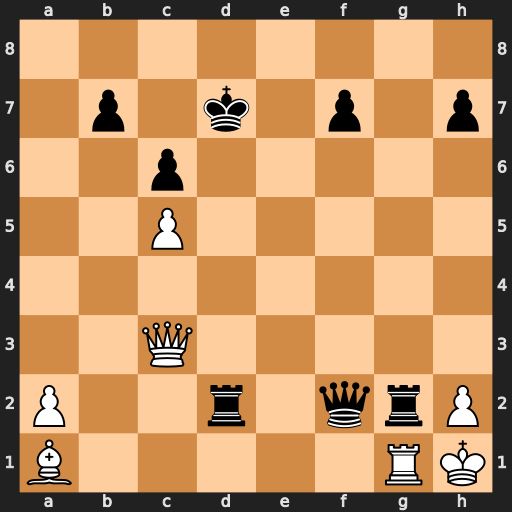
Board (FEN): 8/1p1k1p1p/2p5/2P5/8/2Q5/P2r1qrP/B5RK
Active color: w
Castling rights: -
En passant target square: -
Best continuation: Qh3+ f5 Qxg2